Question: Here's the setup:
I've got a graphical plot of data, and I'm trying to find if it's feasible to try to put a box on the figure that can be moved and changed in width and return some values like percentage of and area under the curve. It looks something like this:

Any suggestions on where to start? My feeling was that it might be doable using a more GUI'd interface versus a standard plot.
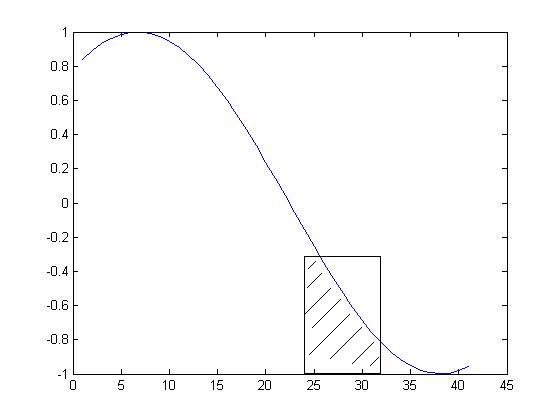
Answer: I would start with 'imrect'. It is draggable, and you can add callbacks to it.
'''
figure, imshow('cameraman.tif');
h = imrect(gca, [10 10 100 100]);
addNewPositionCallback(h, @(p) title(mat2str(p, 3)));
fcn = makeConstrainToRectFcn('imrect', get(gca,'XLim'), get(gca, 'YLim'));
setPositionConstraintFcn(h, fcn);
'''
Change the 'addNewPositionCallback' to something that suits your needs. Specifically, get the needed pixels from the image (by using the position), and calculate whatever you like.